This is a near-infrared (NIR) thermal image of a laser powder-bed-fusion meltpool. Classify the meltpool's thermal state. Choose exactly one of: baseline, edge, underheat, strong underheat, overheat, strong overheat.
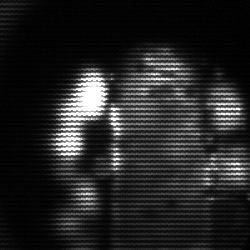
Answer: strong underheat